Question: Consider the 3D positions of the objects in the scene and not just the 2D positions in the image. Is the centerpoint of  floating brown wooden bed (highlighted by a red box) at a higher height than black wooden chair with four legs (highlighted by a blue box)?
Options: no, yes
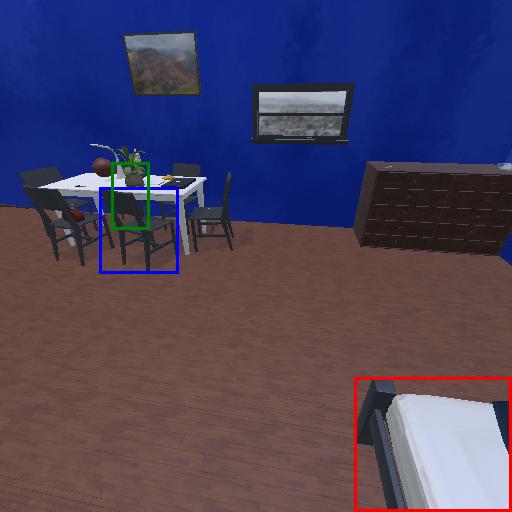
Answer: no